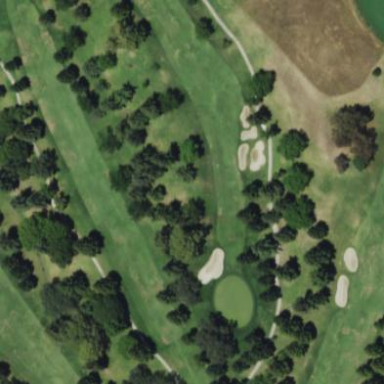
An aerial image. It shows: Golf fairway in the image.